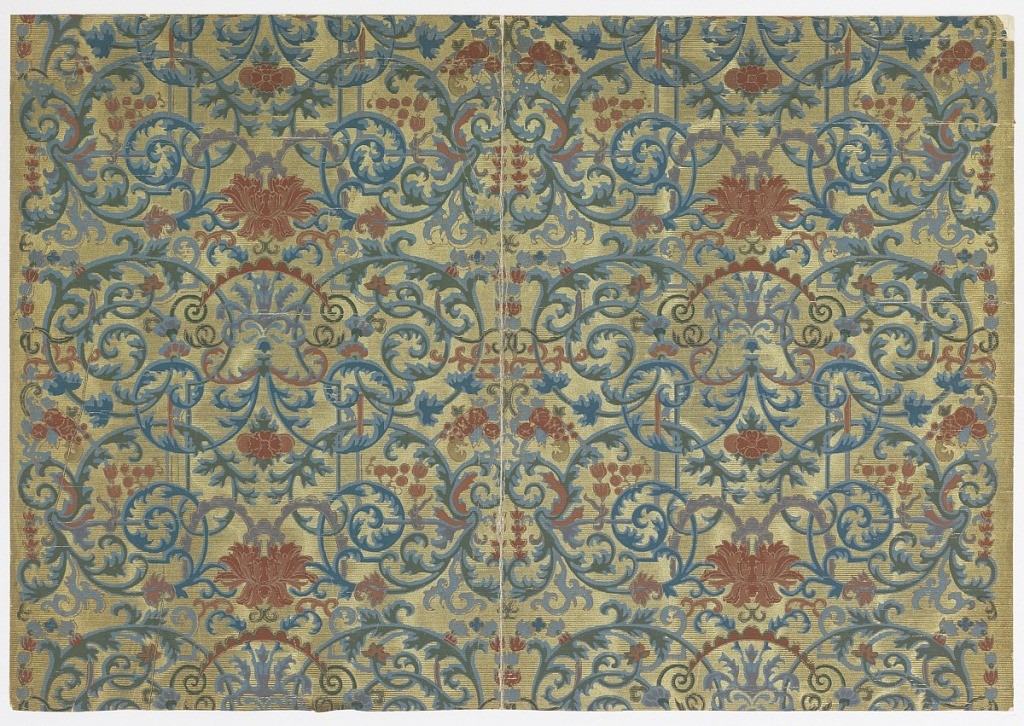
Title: Sidewall
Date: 1870–90
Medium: Block-printed on ribbed paper
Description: Delicately drawn but dense pattern of foliate scrolls and flowers on metallic gold ground.